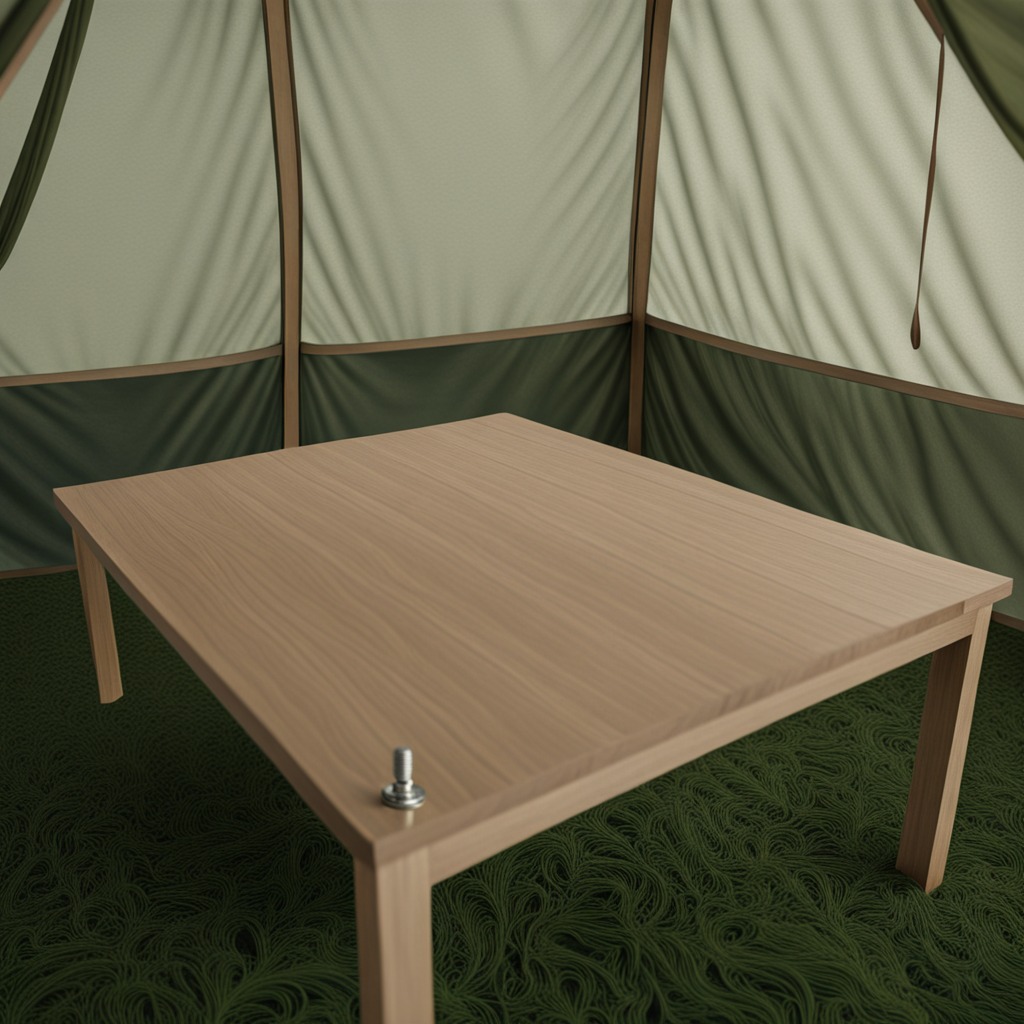
A metal screw is lying on the wooden table inside a jungle field workshop tent.